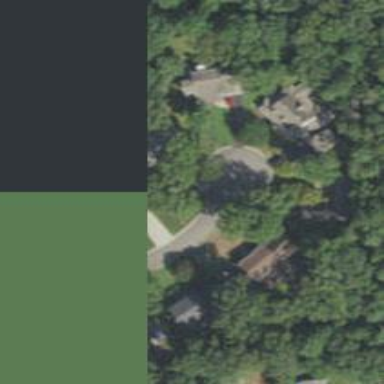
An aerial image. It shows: Driveway.